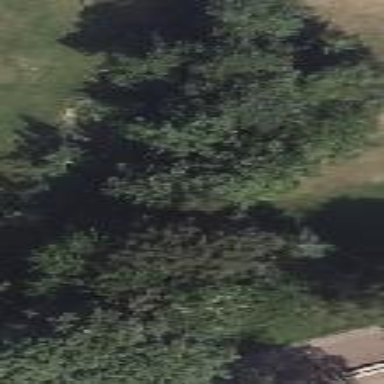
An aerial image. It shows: Mixed leaf-type forest area.